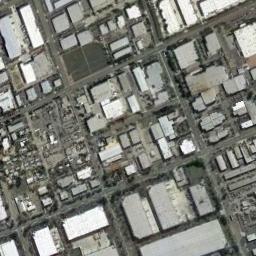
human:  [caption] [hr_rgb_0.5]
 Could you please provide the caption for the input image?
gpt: In an industrial area, There are factories, Roads and some large-scale open-air machinery and equipment, Pipelines, Etc , And green belts .

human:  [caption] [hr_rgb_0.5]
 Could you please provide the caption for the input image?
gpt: There are many houses in the industrial area .

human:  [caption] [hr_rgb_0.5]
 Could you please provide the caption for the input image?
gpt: The industrial area has lots of industrial equipment and lots of workshops and some roads go through the industrial area .

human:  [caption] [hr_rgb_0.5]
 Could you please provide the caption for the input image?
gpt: The houses in the industrial area are mainly above .

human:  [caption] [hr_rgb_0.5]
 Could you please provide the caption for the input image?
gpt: There are many gray buildings and white buildings on the industrial area .